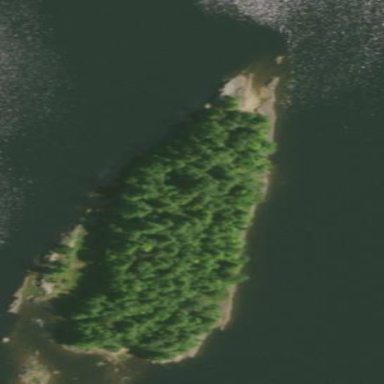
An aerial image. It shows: Islet.